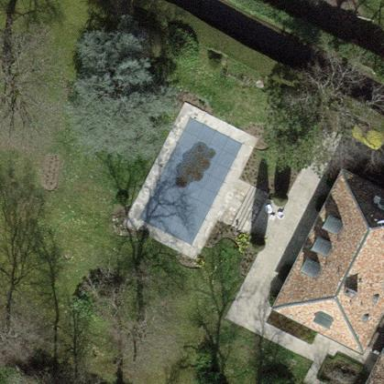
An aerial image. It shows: Swimming pool located in leisure land.